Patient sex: F
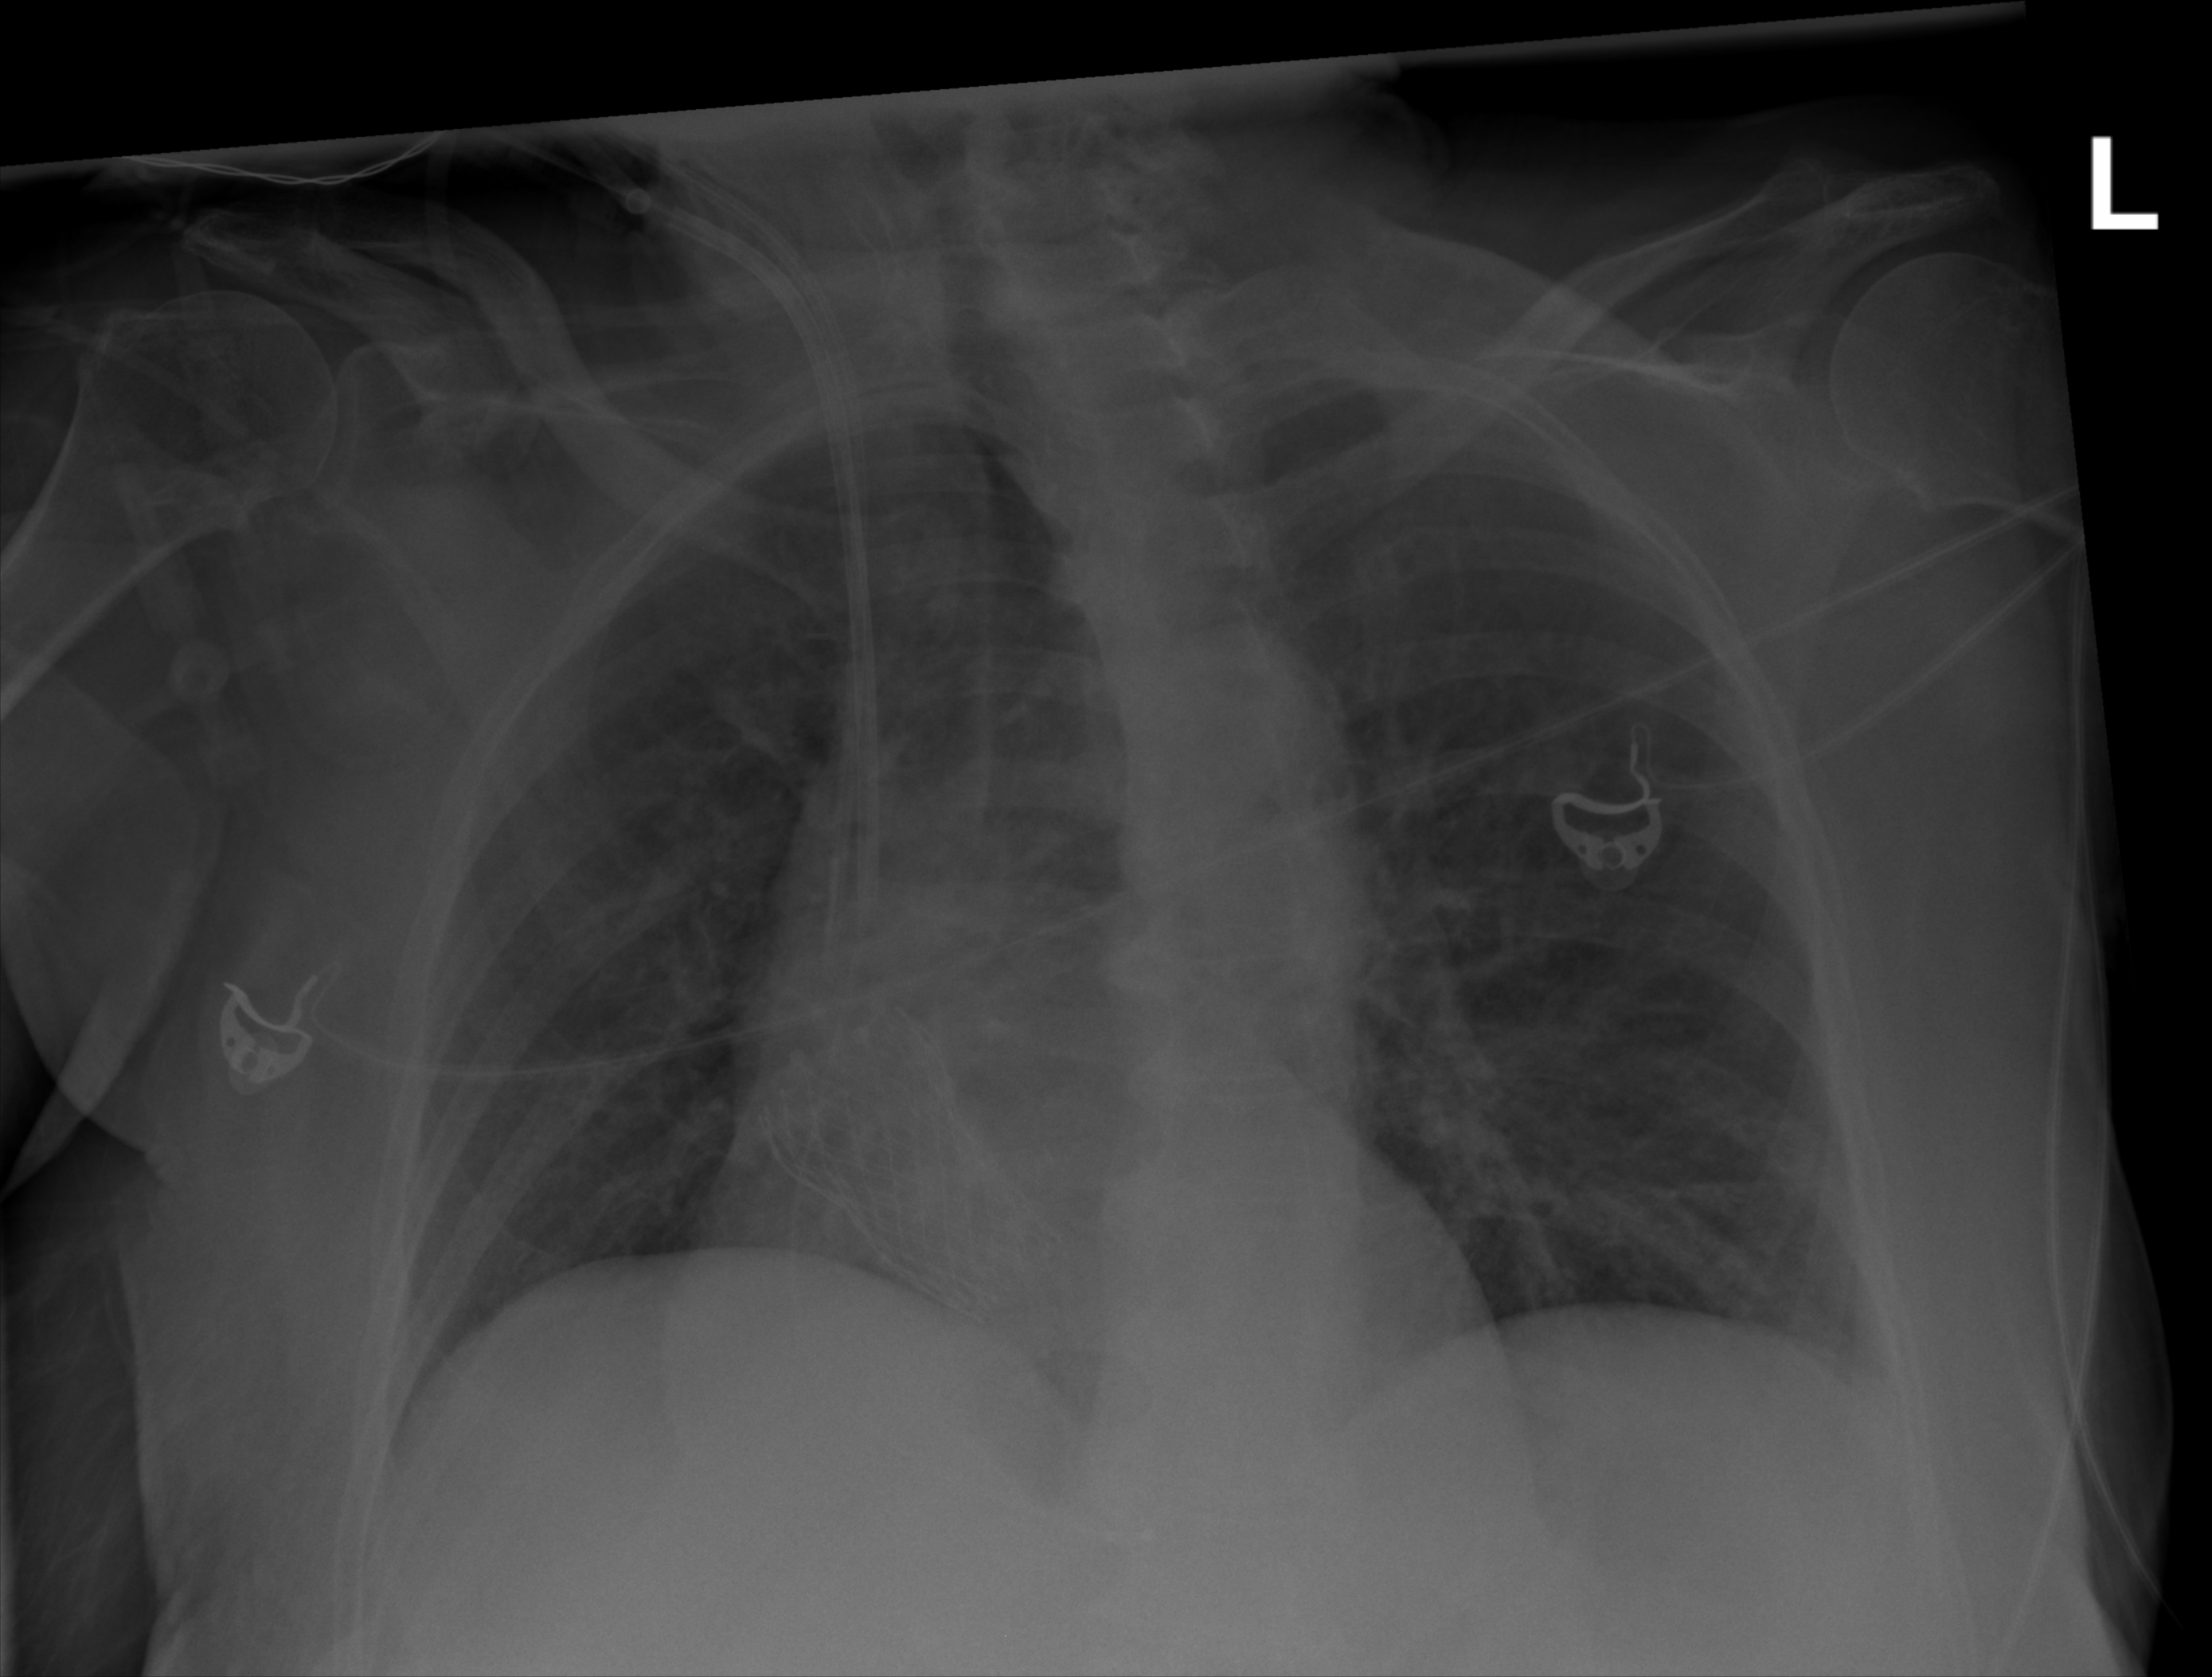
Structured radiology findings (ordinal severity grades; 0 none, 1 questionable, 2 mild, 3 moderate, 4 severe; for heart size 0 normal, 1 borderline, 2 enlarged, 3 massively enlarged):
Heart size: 1
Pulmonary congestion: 0
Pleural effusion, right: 0
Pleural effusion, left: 0
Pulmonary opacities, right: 0
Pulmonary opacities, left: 0
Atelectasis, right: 0
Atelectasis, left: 0